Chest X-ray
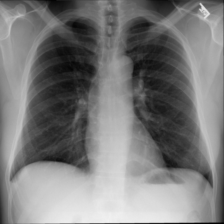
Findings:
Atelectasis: negative
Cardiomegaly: negative
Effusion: negative
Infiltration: negative
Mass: negative
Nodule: negative
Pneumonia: negative
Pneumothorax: negative
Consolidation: negative
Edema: negative
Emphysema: negative
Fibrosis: negative
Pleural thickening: negative
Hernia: negative